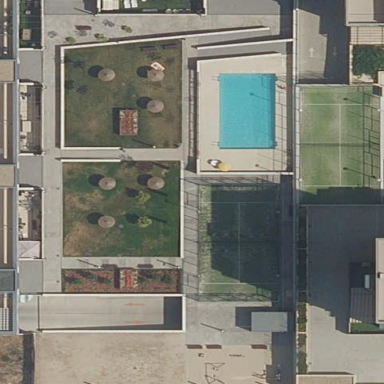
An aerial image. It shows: Residential building.